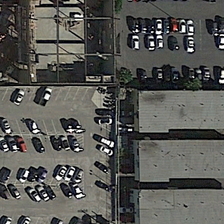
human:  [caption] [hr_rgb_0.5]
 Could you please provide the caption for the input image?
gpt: the parking lot is full of all kinds of cars .

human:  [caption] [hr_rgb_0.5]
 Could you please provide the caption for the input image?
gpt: the parking lot is full of all kinds of cars .

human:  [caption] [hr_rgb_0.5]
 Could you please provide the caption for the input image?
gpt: some houses were built in the parking lot .

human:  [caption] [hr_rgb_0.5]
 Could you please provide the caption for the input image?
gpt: some houses were built in the parking lot .

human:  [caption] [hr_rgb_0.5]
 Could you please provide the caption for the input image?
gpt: some houses were built in the parking lot .